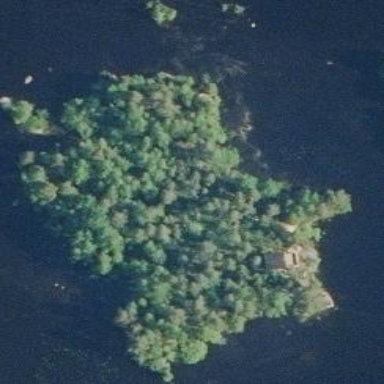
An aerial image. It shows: Island.